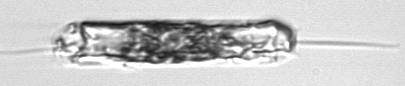
Label: Ditylum_brightwellii